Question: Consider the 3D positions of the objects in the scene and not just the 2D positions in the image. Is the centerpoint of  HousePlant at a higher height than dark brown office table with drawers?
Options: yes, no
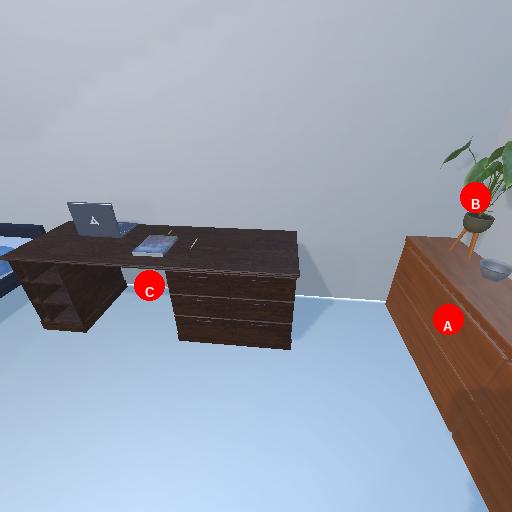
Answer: yes